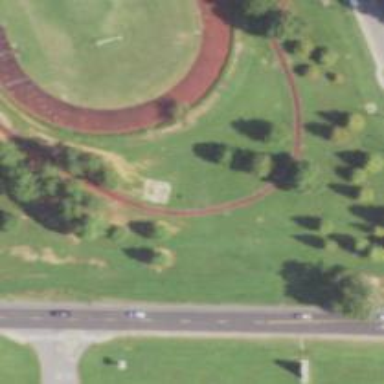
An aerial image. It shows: Fitness station in leisure land.